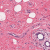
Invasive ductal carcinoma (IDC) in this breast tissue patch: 0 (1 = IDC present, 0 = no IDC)